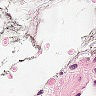
Metastatic tissue present: no